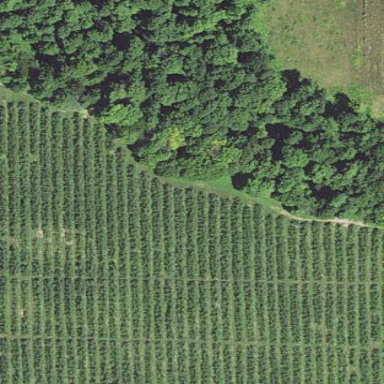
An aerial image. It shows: Orchard.